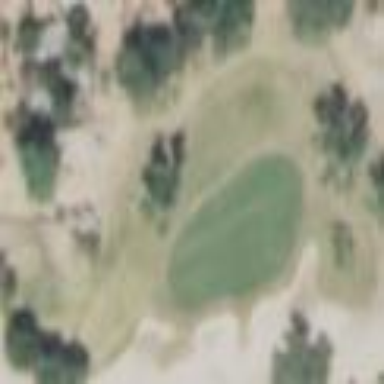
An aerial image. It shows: Rough grassy area used for golf.